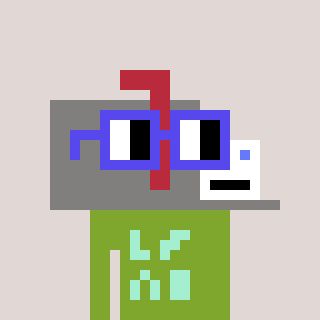
a pixel art character with square blue glasses, a mailbox-shaped head and a slimegreen-colored body on a warm background